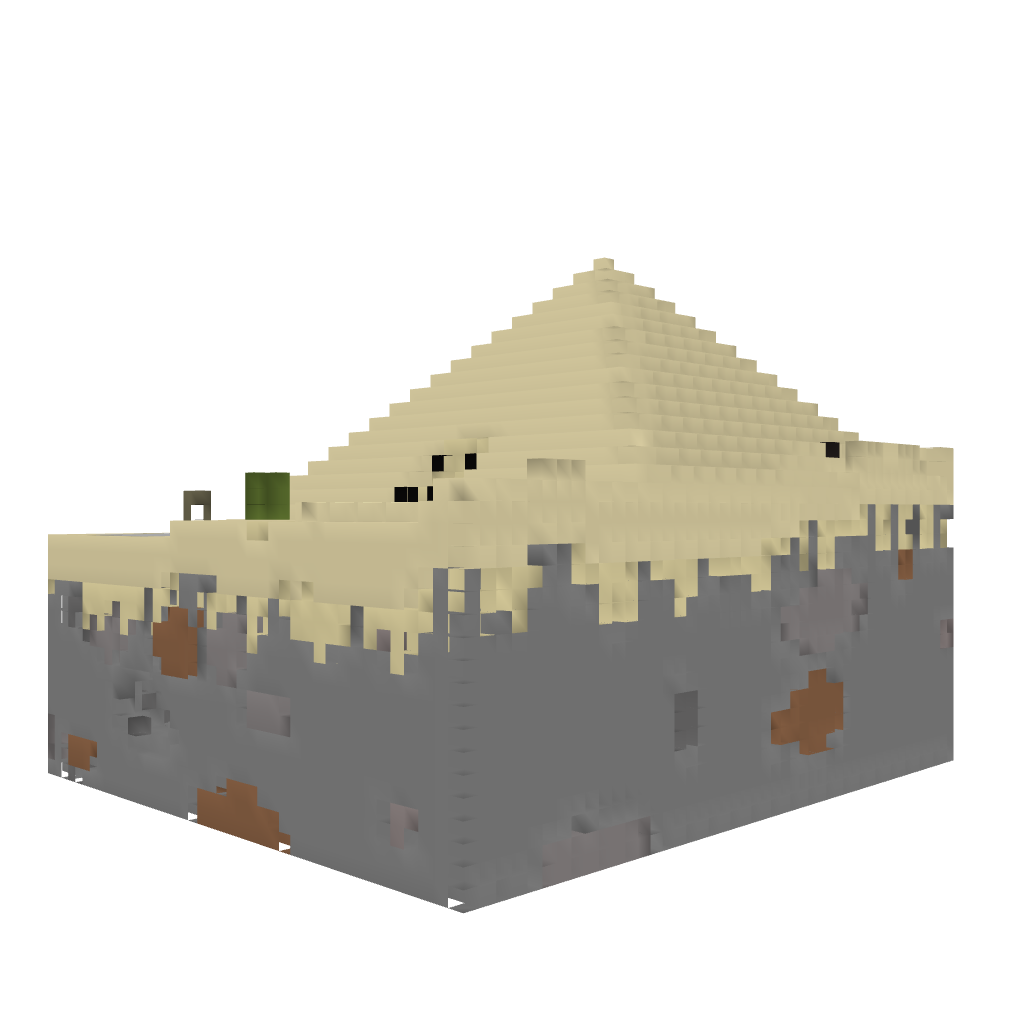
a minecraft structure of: Pyramide Abydos